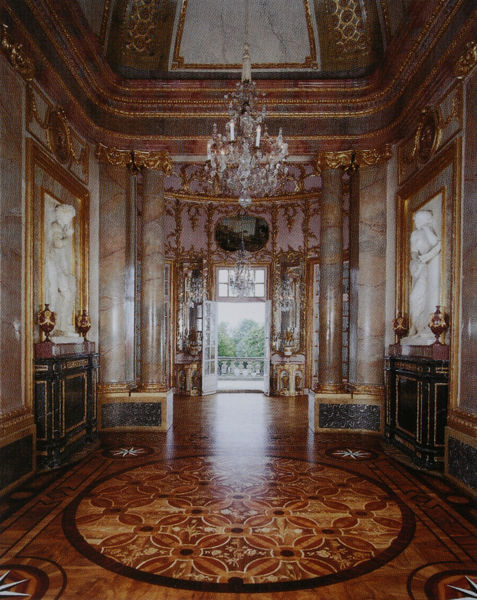
Titel: Marmorsaal
Künstler: Johann Friedrich Weyhing
Standort: Stuttgart
Institution: Schloss Solitude
Schlagwörter: akt, blätter, flügel, laub, nackt, schatten, weiß, akte, grün, braun, fenster, grau, holz, licht, marmor, orange, raum, schwarz, säule, säulen, tür, zimmer, park, rot, schloss, beige, muster, ornament, wand, architektur, barock, sockel, bild, innenraum, spiegel, feld, spiegelung, boden, gold, interieur, decke, innen, rokoko, kamin, kamine, kreis, garten, skulptur, vase, balkon, relief, terrasse, fußboden, parkett, saal, figuren, kuppel, holzboden, reflexe, glanz, ornamente, flügeltür, kronleuchter, leuchter, lüster, stuck, vasen, geländer, parkettboden, nackte, marmoriert, foto, fotografie, photographie, wände, wei, gewölbe, medaillon, fenter, balustrade, sterne, mosaik, kapitelle, kapitell, intarsien, photo, verziert, fries, portal, sims, schein, doppelsäulen, gesims, skulpturen, kristall, farbfoto, rotbraun, ausgang, kabinett, prunk, lichtschein, aufnahme, golf, nischen, versailles, sockelgesims, postamente, sternen, achitektur, marmorfiguren, supraporte, balustarde, sansouci, flügeltüren, statur, kristalllüster, prunksaal, kronleuchte, sopraporte, architectur, staturen, oarkett, stuck lüster, stuickmarmor, potzdam